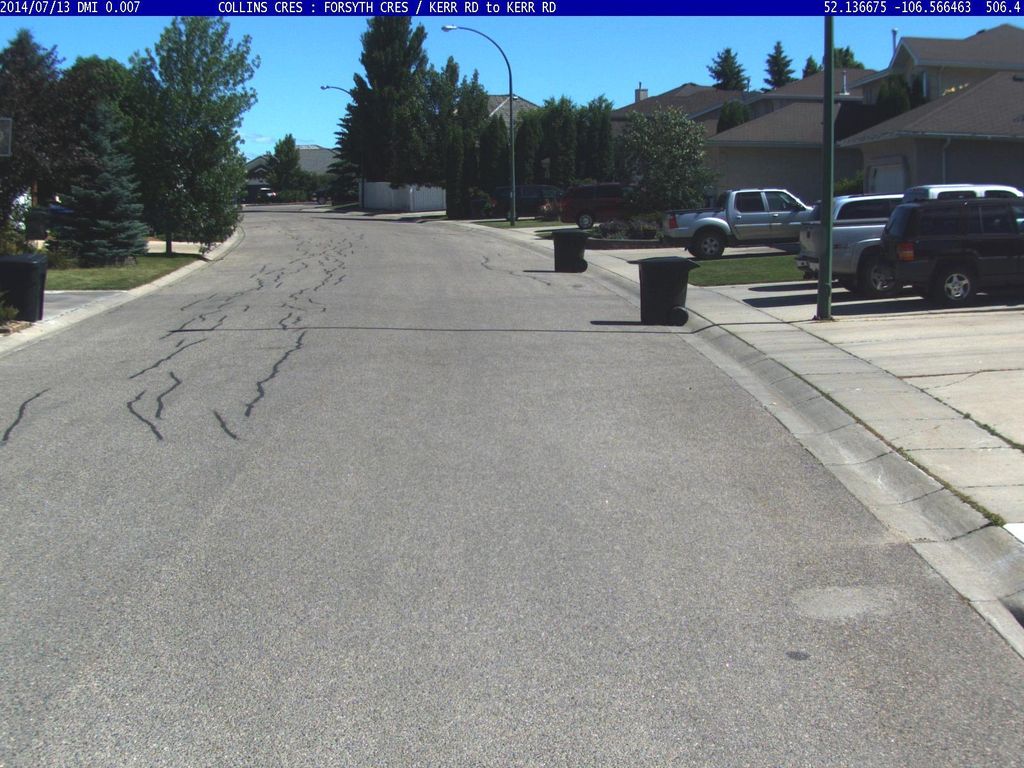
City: saskatoon